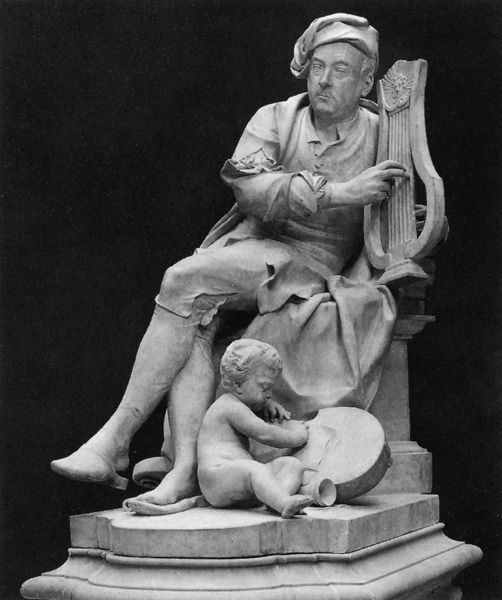
Titel: Statue von Georg Friedrich Händel aus Vauxhall Gardens
Künstler: Louis-Francois Roubiliac
Institution: London, Victoria and Albert Museum
Schlagwörter: hand, kopf, mann, nackt, schlaf, weiß, sitzen, ausschnitt, finger, hut, marmor, nase, ohr, tuch, hemd, hose, jacke, kappe, mütze, barock, kragen, sockel, stein, hals, herr, instrument, figur, gewand, kelch, mantel, sitzend, kind, gitarre, instrumente, musik, musiker, kinn, locken, renaissance, putto, skulptur, beine, sitz, schuhe, baby, romantik, spielen, musizieren, plastik, podest, waden, spiel, strümpfe, denkmal, barrett, trohn, kleinkind, spielend, geige, pantoffel, schlappen, barett, kniebundhose, kniebundhosen, museum, gaukler, laute, saiten, harfe, lyra, posaune, leier, pantoffeln, musikant, mamor, klassizistisch, staute, kniehosen, spielmann, freistehend, sielen, nackt gewand